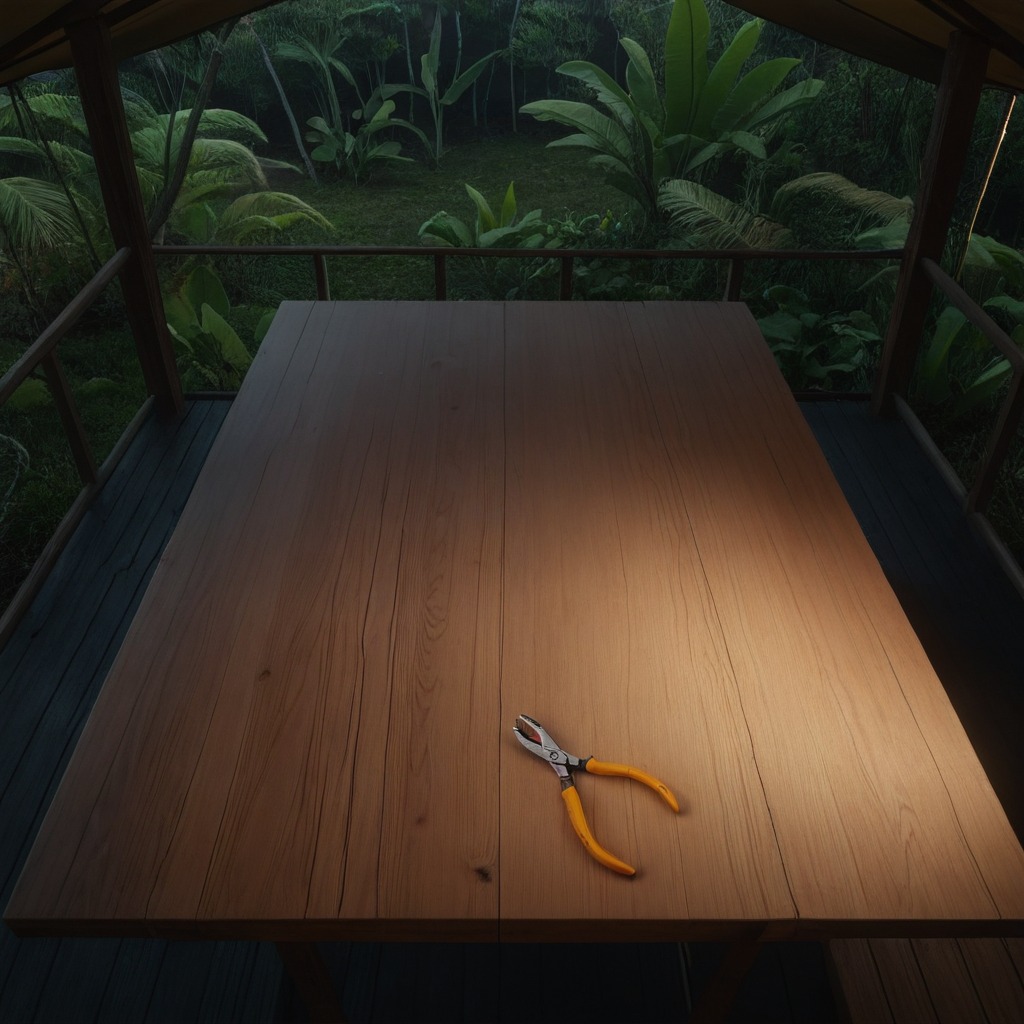
A plier is lying on a wooden table inside a jungle field workshop tent at night with soft shadows worn but